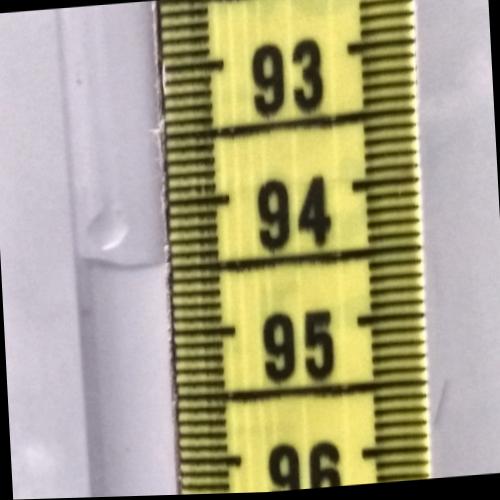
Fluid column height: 94.5 cm